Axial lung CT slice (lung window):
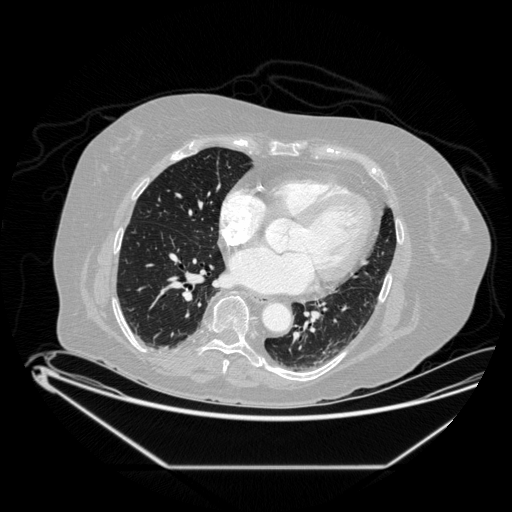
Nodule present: no